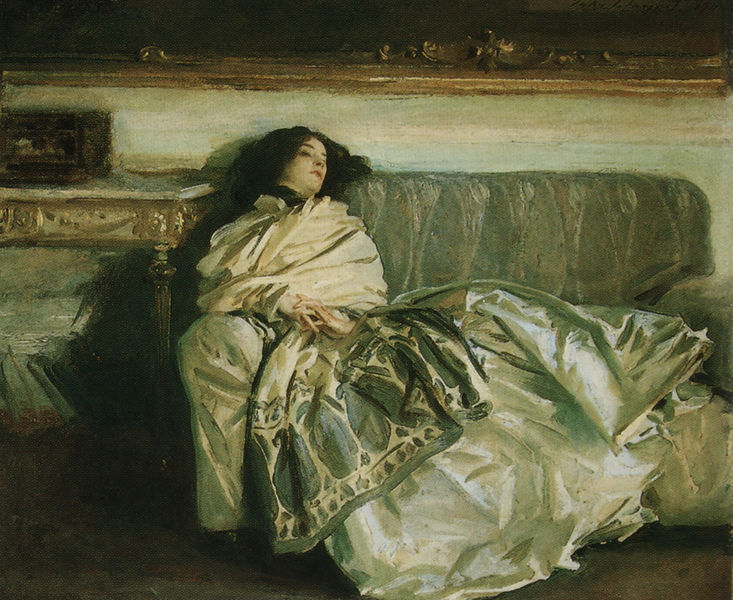
Titel: Nonchaloir (Repose)
Künstler: John Singer Sargent
Standort: Washington, D.C.
Institution: The National Gallery of Art
Schlagwörter: gemälde, schlaf, weiß, grün, braun, degas, frau, grau, haar, kleid, mund, nase, profil, schwarz, tisch, schal, tuch, muster, rock, symbolismus, wand, augen, barock, blass, falten, inkarnat, rahmen, tod, tot, trauer, bild, hände, portrait, porträt, gold, haare, pose, stoff, decke, locken, seide, beine, bilderrahmen, kommode, ruhe, sofa, liegen, ruhen, schlafen, lehne, gefaltet, polster, verzierung, liegend, stola, vanitas, truhe, unterrock, brokat, damast, caoch, verschränkt, müde, fließend, kästchen, taft, morgenrock, schaal, kanapee, elegisch, washington, eingewickelt, radio, lethargie, rold, apathisch